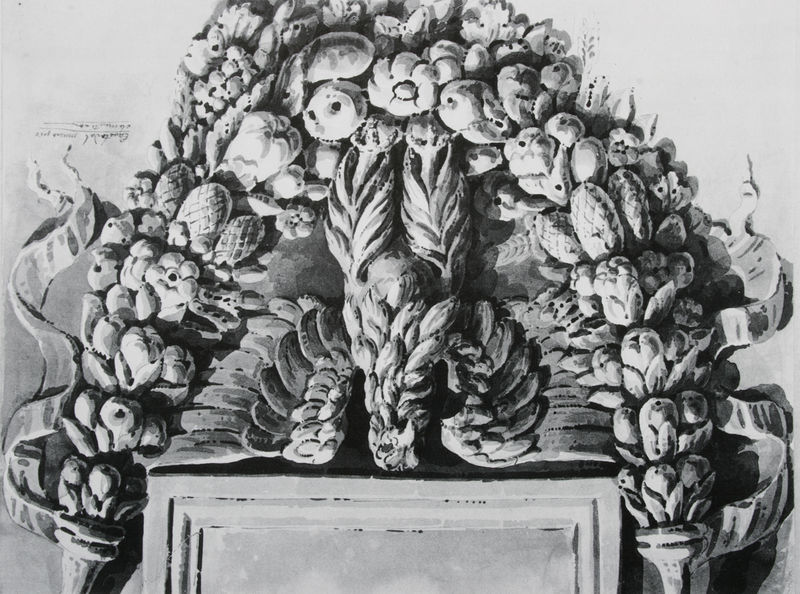
Titel: Fruchtgehänge mit Adler aus dem Museo Pio Clementine, Rom, Vatikan
Künstler: Friedrich von Gärtner
Standort: München
Institution: Architekturmuseum der Technischen Universität
Schlagwörter: adler, blätter, dunkel, flügel, gemälde, kopf, schatten, vogel, weiß, blume, blumen, grau, hell, licht, marmor, profil, schwarz, skizze, zeichnung, blüten, obst, rose, malerei, ornament, schleife, wand, band, federn, gefieder, rahmen, sockel, stein, füllhorn, signatur, kelch, stoff, girlande, pflanzen, schleifen, kontrast, früchte, stilleben, apfel, relief, äpfel, schrift, schnabel, bogen, fahnen, fassade, korn, weizen, herbst, grisaille, rand, detail, verzierung, türrahmen, stuck, plastik, birne, birnen, laviert, tusche, plastisch, text, entwurf, kranz, ranke, sims, sturz, pinien, ähren, gespiegelt, bänder, bemalung, graustufen, schwar, zapfen, blühten, ananas, umgedreht, auf, feston, füllhörner, eichel, stukatur, auf dem kopf, falschherum, falschrum, auf kopf, bánder, flasch herum, früchtekranz, kiefernzapfen